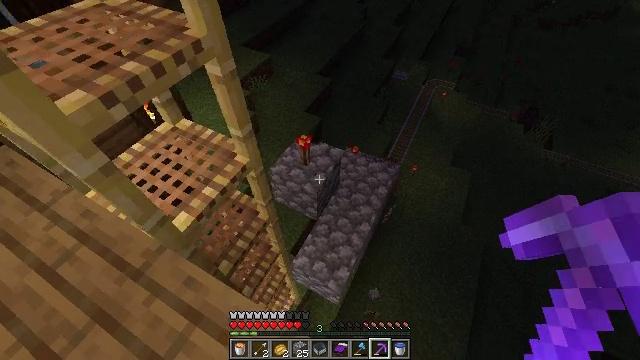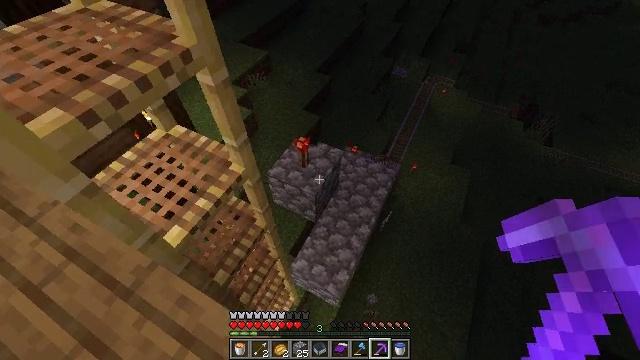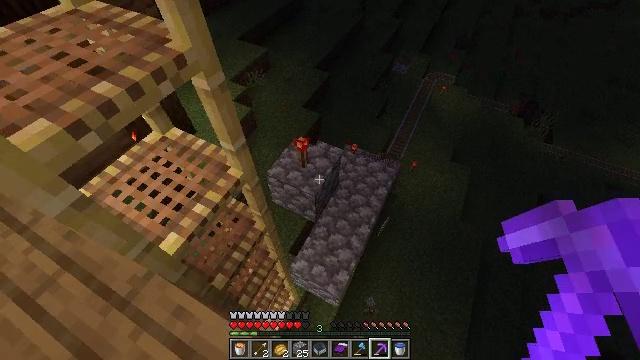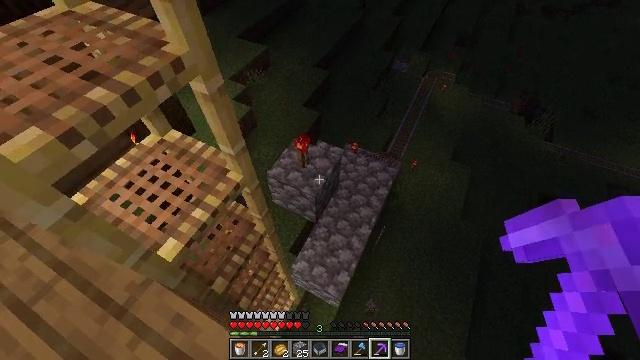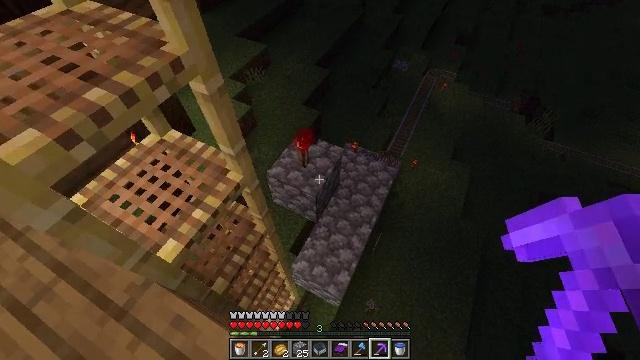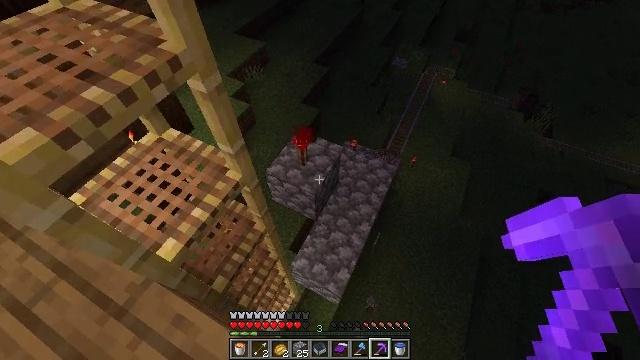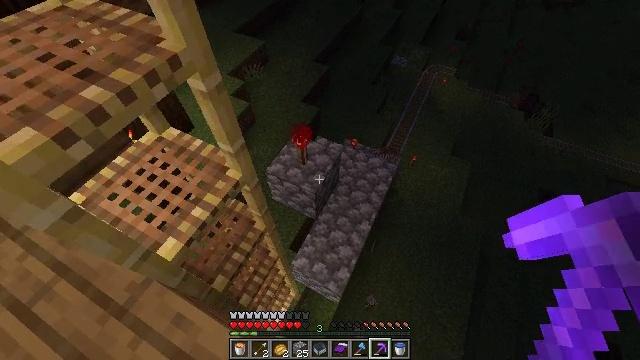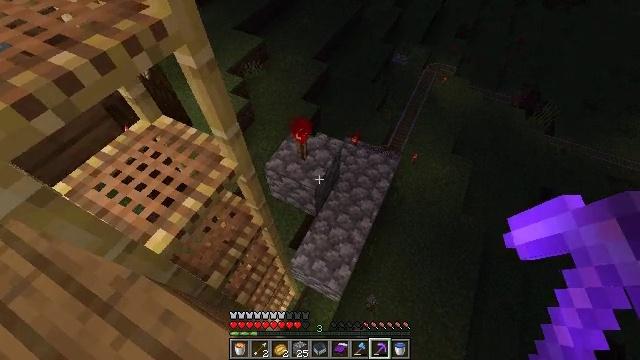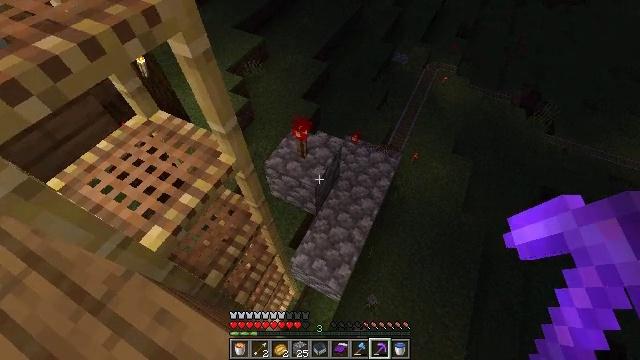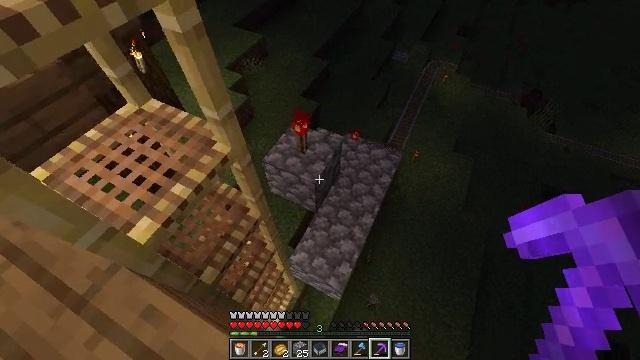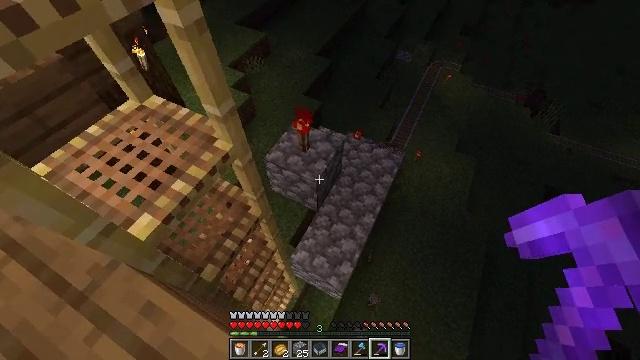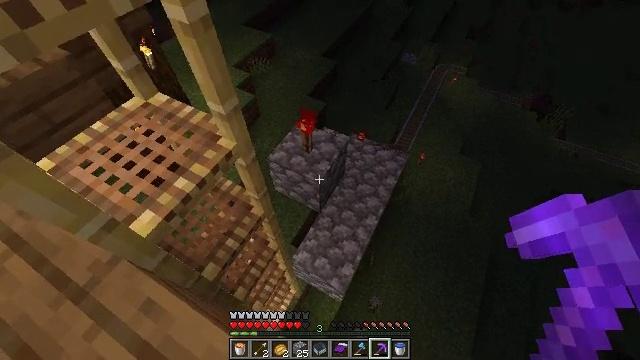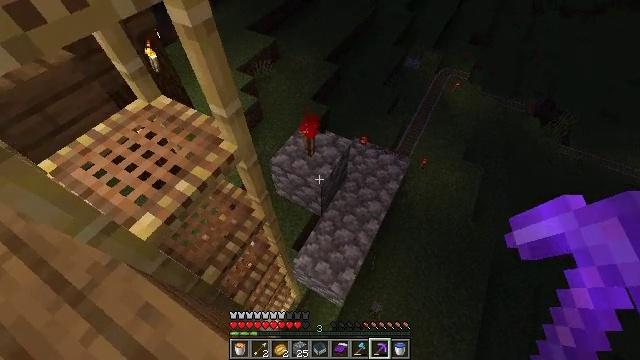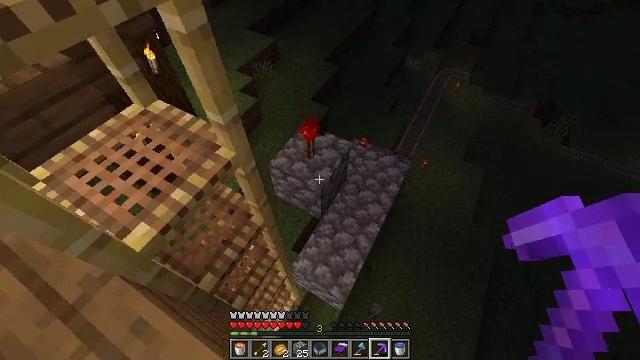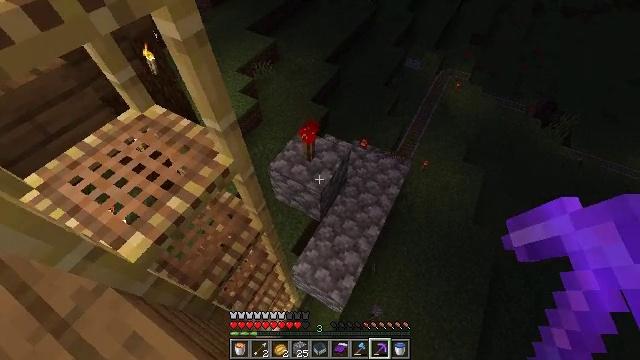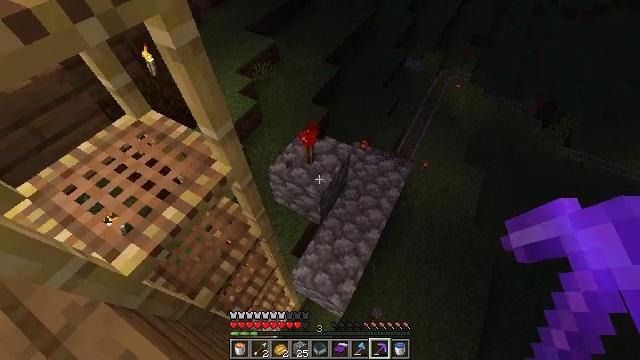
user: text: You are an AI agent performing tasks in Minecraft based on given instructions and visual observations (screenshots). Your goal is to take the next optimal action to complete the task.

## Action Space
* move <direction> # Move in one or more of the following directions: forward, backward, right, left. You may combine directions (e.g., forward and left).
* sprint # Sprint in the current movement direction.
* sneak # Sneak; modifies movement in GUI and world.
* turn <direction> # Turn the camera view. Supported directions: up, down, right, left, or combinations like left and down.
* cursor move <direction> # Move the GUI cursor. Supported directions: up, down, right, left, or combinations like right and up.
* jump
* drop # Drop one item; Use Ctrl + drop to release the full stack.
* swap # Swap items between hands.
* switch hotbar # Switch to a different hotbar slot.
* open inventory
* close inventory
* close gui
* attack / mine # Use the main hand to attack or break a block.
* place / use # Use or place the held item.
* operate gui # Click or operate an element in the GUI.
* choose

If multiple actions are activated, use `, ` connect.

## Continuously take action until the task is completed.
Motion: motion action
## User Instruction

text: Digging the cobblestone underground.
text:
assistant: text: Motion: no_op
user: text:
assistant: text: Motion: no_op
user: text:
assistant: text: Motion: no_op
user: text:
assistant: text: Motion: no_op
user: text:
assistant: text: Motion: no_op
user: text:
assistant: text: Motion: sneak
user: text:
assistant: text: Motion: sneak
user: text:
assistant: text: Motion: sneak
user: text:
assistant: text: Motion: sneak
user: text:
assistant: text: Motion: sneak
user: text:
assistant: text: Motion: sneak, turn left
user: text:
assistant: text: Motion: move forward, sneak
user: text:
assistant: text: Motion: move forward, sneak
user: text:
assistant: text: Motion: move forward, sneak
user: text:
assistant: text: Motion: move forward, sneak, attack / mine
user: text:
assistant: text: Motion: sneak, attack / mine
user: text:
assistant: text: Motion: sneak, attack / mine
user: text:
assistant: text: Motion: sneak, attack / mine
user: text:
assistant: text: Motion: sneak, attack / mine
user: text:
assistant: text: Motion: sneak, attack / mine
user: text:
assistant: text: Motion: sneak, attack / mine
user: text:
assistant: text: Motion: sneak, attack / mine
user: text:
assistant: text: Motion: sneak, attack / mine
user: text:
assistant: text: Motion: sneak, attack / mine
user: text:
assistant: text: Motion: sneak, attack / mine
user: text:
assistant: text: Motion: sneak, turn right, attack / mine
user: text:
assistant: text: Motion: sneak, turn right and down, attack / mine
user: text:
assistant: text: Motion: sneak, turn right and down, attack / mine
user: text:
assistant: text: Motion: sneak, turn right and down, attack / mine
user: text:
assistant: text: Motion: sneak, turn right and down, attack / mine